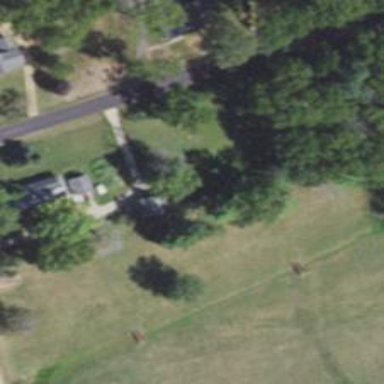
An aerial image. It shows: Driveway leading to service road.